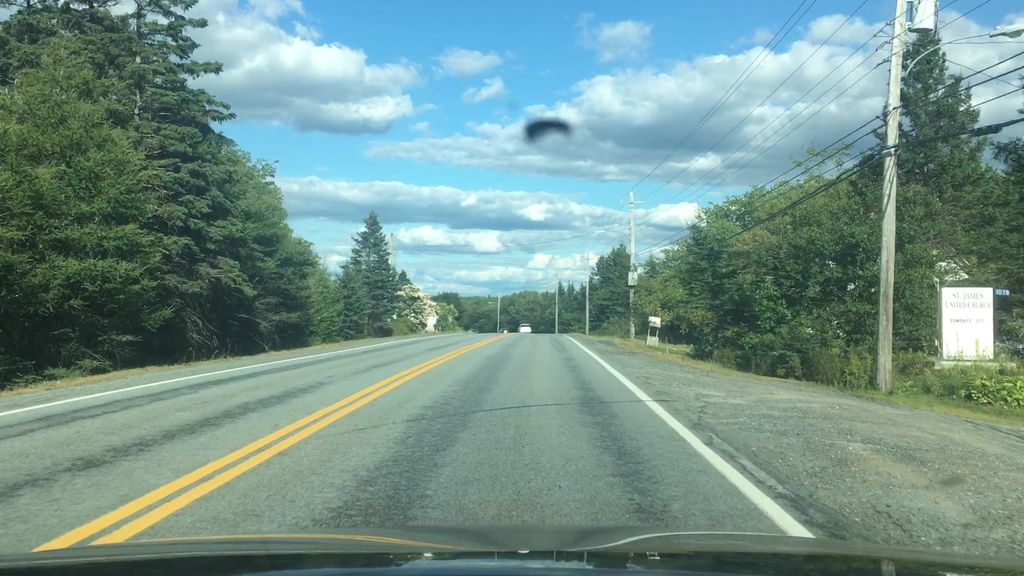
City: halifax